Interaction volume radius: 5 \u00c5
Interaction volume height: 20 \u00c5
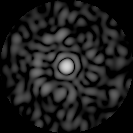
Disorder parameter: 0.8175